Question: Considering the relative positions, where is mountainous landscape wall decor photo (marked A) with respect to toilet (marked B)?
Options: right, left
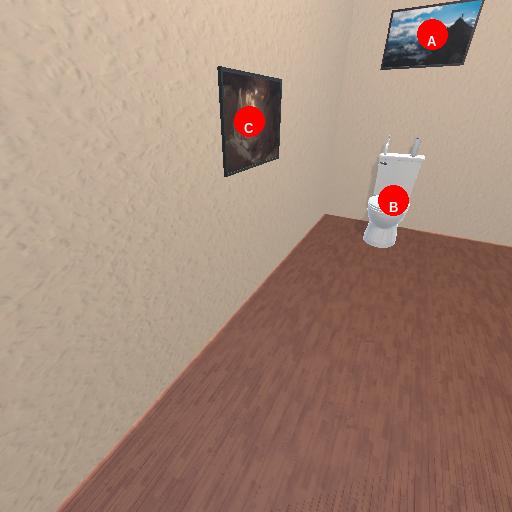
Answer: right